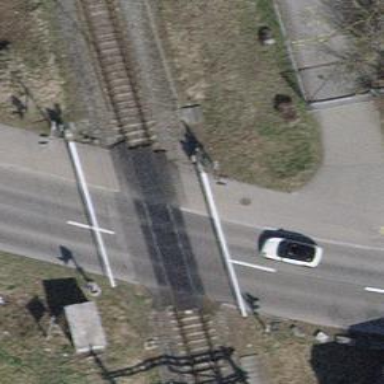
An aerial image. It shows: Full barrier at railway crossing.